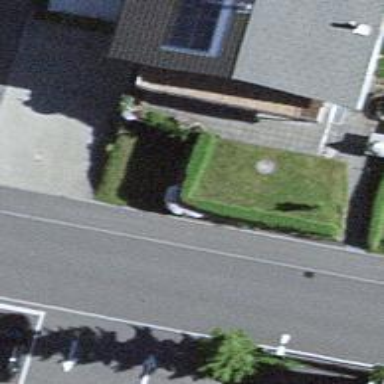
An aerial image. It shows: Hedge acting as barrier.